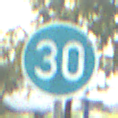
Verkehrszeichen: VorgeschriebeneMindestgeschwindigkeit
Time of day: MorningAfternoon
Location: Outdoor (Suburban)
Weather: PartlyCloudy
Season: NotSpecified
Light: Natural